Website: macys
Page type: gifting
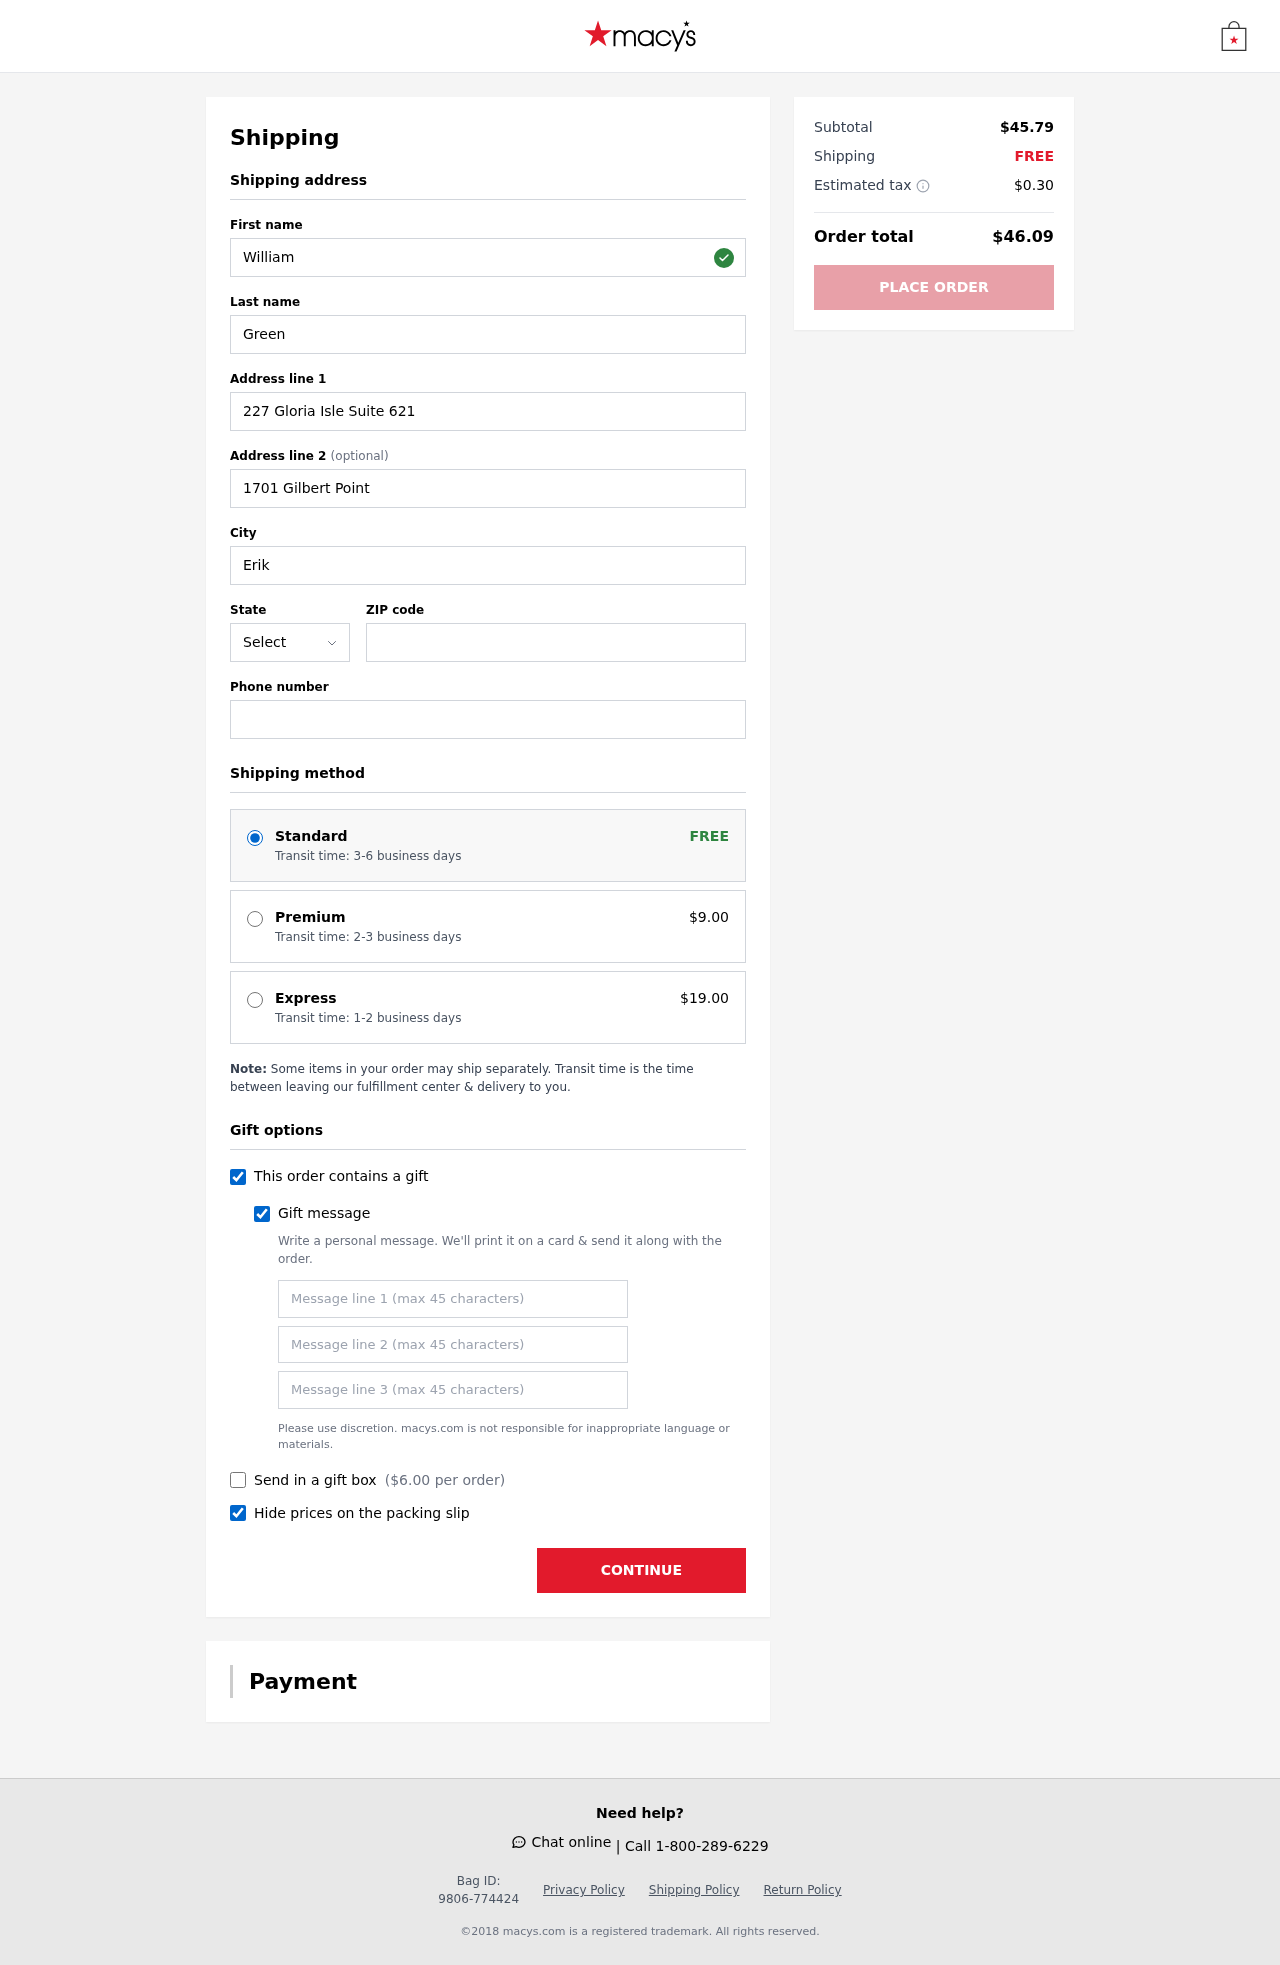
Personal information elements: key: PII_STATE_ABBR
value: AZ
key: PII_FIRSTNAME
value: William
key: PII_LASTNAME
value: Green
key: PII_STREET
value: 227 Gloria Isle Suite 621
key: PII_STREET2
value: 1701 Gilbert Point
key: PII_CITY
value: Erikburgh
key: PII_POSTCODE
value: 07144
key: PII_PHONE
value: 7094716606
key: PII_GIFT_MESSAGE
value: Hey Jessica, I saw these sandals and immediately thought of you—they seemed perfect for your summer adventures! Hope they bring you as much joy as you bring to everyone around you. Enjoy!  William
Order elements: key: ORDER_SHIPPING_STANDARD
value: Transit time: 3-6 business days
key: ORDER_SHIPPING_PREMIUM
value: Transit time: 2-3 business days
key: ORDER_SHIPPING_PREMIUM_PRICE
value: $9.00
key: ORDER_SHIPPING_EXPRESS
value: Transit time: 1-2 business days
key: ORDER_SHIPPING_EXPRESS_PRICE
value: $19.00
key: ORDER_GIFT_BOX_PRICE
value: $6.00
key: ORDER_SUBTOTAL
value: $45.79
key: ORDER_SHIPPING_COST
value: FREE
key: ORDER_TAX
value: $0.30
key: ORDER_TOTAL
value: $46.09